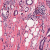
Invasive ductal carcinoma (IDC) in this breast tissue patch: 1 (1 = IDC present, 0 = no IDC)